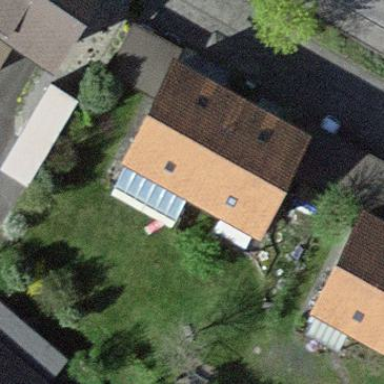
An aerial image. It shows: Residential building.